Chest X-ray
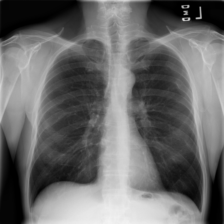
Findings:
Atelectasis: negative
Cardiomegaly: negative
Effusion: negative
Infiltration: negative
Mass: positive
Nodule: negative
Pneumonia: negative
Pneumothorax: negative
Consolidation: negative
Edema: negative
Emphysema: negative
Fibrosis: negative
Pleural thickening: negative
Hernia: negative